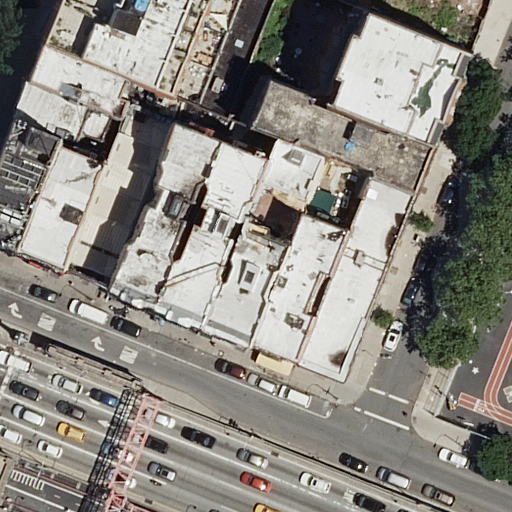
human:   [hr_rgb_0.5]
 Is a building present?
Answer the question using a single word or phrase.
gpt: yes

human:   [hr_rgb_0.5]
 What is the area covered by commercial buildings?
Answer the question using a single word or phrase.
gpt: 0m2

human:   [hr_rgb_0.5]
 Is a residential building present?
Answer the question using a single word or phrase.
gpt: yes

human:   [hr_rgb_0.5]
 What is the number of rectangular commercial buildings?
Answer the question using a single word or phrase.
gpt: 0

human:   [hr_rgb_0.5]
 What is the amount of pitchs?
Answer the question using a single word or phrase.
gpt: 1

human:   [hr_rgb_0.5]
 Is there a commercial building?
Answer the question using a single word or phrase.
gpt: no

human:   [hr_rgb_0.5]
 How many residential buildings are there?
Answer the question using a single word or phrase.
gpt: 14

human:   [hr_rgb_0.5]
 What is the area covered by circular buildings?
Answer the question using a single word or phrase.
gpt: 0m2

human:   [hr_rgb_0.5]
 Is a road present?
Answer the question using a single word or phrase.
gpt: yes

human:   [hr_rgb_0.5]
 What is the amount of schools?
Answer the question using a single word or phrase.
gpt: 1

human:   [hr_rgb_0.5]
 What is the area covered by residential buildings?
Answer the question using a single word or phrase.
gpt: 3886m2

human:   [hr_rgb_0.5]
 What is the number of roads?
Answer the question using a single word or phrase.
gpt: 9

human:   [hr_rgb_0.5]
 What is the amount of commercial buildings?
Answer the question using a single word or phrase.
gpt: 0

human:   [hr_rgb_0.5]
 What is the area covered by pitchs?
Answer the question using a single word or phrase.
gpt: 0m2

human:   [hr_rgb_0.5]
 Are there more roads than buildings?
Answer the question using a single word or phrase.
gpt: no

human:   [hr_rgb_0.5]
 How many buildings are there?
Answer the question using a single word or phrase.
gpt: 14

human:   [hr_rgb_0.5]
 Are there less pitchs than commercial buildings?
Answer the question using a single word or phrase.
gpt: no

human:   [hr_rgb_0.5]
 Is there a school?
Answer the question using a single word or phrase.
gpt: yes

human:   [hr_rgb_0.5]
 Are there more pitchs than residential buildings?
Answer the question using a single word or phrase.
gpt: no

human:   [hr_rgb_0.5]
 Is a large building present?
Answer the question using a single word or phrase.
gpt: yes

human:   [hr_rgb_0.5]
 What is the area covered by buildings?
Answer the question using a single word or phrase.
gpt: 3886m2

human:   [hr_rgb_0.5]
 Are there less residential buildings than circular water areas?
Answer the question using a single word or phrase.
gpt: no

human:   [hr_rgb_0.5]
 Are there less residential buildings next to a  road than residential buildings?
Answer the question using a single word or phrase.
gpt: no

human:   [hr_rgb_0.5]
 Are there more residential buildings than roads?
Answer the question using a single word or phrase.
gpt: yes

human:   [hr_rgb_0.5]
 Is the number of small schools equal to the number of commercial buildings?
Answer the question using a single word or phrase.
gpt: yes

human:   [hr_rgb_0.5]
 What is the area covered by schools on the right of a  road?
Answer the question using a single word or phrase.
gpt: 368m2

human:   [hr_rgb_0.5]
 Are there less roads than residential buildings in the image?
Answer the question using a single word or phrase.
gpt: yes

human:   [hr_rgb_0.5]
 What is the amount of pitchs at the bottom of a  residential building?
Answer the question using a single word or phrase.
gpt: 1

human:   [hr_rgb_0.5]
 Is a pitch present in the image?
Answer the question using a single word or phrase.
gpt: yes

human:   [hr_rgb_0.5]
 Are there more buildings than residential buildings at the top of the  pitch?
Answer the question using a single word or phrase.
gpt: no

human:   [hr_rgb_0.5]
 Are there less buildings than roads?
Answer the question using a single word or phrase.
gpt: no

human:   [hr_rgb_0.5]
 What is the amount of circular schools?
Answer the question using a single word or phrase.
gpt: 0

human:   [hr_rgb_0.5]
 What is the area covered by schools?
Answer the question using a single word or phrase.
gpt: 368m2

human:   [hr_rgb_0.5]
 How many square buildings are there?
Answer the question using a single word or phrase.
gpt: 0

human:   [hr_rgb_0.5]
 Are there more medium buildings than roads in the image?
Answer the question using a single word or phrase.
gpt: yes

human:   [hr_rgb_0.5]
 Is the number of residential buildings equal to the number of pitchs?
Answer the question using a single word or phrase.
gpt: no

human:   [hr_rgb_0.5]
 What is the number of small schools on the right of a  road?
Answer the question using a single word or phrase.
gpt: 0

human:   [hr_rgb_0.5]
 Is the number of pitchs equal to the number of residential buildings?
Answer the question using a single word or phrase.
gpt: no

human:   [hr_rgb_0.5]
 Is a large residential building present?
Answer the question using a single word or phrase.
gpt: yes

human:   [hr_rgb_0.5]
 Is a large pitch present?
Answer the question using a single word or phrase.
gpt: no

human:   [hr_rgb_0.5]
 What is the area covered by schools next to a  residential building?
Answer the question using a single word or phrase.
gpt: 368m2

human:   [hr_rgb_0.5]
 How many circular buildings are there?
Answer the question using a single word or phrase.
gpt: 0

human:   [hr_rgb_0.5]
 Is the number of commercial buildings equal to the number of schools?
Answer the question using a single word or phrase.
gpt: no

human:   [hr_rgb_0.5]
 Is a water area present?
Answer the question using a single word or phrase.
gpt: no

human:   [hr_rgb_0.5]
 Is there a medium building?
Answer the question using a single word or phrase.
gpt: yes

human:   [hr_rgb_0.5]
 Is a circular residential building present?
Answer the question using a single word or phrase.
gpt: no

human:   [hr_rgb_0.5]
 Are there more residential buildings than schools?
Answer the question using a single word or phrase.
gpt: yes

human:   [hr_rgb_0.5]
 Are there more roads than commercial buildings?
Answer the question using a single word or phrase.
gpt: yes

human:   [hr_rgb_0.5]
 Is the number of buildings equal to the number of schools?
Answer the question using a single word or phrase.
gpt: no

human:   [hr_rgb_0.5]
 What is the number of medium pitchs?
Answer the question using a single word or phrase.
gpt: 0

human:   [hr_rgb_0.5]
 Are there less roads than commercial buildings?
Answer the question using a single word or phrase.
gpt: no

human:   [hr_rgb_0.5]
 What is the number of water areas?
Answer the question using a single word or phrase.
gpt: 0

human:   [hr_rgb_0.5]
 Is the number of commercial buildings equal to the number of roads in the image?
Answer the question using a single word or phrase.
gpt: no

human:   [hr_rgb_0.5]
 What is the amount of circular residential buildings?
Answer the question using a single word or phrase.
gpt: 0

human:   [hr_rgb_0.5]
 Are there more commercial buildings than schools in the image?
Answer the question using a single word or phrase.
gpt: no

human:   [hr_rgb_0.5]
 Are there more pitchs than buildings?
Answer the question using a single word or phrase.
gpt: no

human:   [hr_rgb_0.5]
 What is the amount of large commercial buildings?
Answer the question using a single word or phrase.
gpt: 0

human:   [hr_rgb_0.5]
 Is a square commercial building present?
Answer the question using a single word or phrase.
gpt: no

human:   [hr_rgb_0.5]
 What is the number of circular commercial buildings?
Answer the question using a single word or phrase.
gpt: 0

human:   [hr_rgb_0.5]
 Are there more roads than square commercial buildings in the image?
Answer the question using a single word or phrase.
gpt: yes

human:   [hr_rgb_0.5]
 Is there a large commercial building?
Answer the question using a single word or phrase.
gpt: no

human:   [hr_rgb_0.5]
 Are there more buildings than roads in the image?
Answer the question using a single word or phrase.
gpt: yes

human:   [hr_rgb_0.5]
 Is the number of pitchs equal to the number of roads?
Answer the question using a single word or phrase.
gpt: no

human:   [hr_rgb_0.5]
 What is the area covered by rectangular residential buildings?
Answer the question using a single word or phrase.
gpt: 1524m2